Question: I created new app however I cannot run the server because of the error on screenshot(full image url: <URL>.
Any ideas?

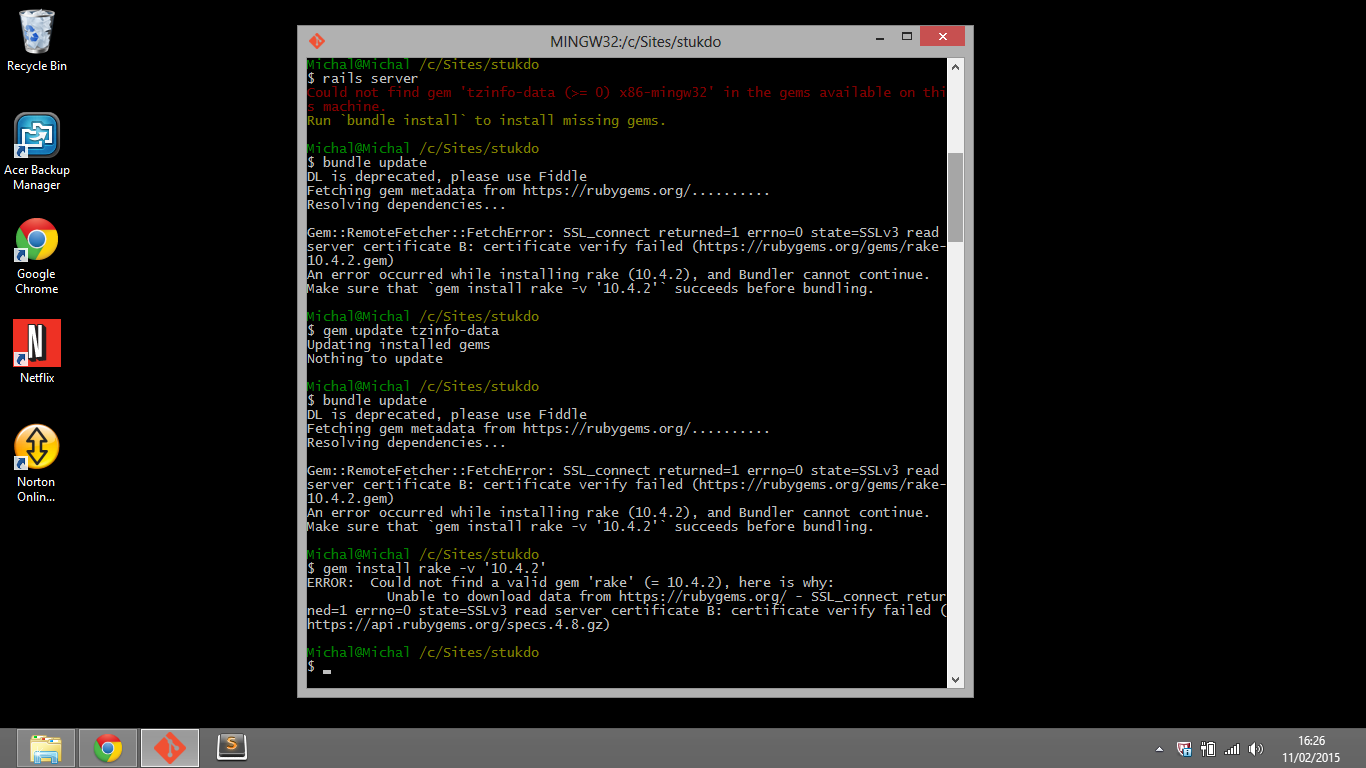
Answer: Type on your command prompt :
'''
bundle
'''
this work for me.